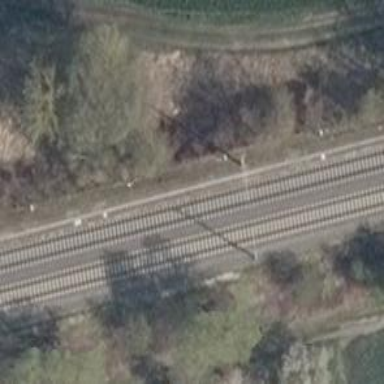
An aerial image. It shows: Milestone along the railway with catenary mast.